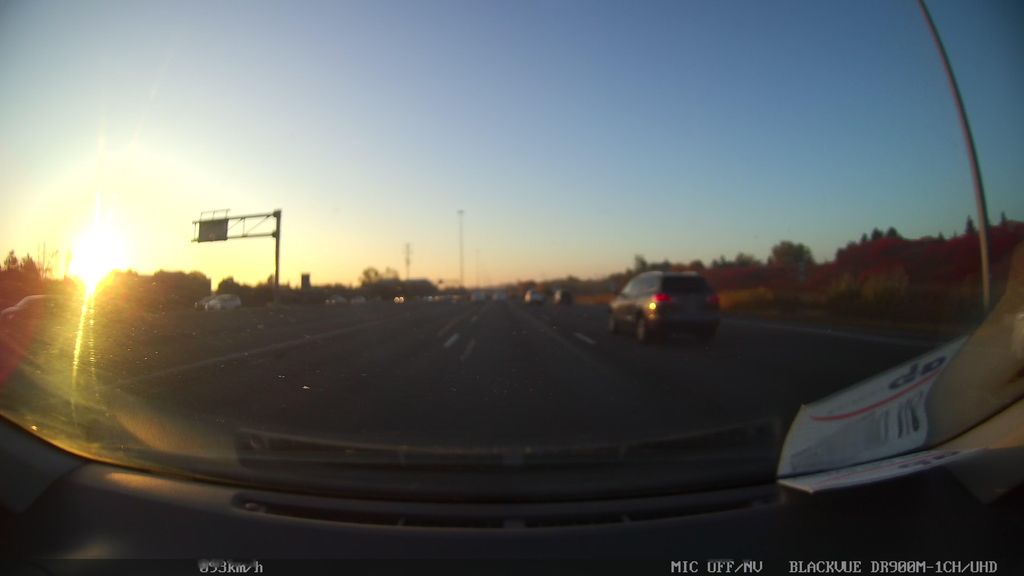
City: toronto